Question: The following is inside an SSIS script task using VB.net
I have read a bit into this error, and it seems that something is wrong with this line:
worksheet = CType(workbook.Sheets(4), Excel.Worksheet)
My code is below. I think it will be simple for the more experienced folks here.

text:
'''
Public Sub Main()
Dim excel As New Excel.Application
Dim filename As String = "S:\UK\Clients\Direct\xxxxxxx.xls"
excel.Visible = True
excel.DisplayAlerts = False
Dim workbook As Excel.Workbook
workbook = excel.Workbooks.Open(filename, , False) 'True = ReadOnly
Dim worksheet As Excel.Worksheet
worksheet = CType(workbook.Sheets(4), Excel.Worksheet)
worksheet.Rows(1).delete()
Dts.TaskResult = ScriptResults.Success
End Sub
'''
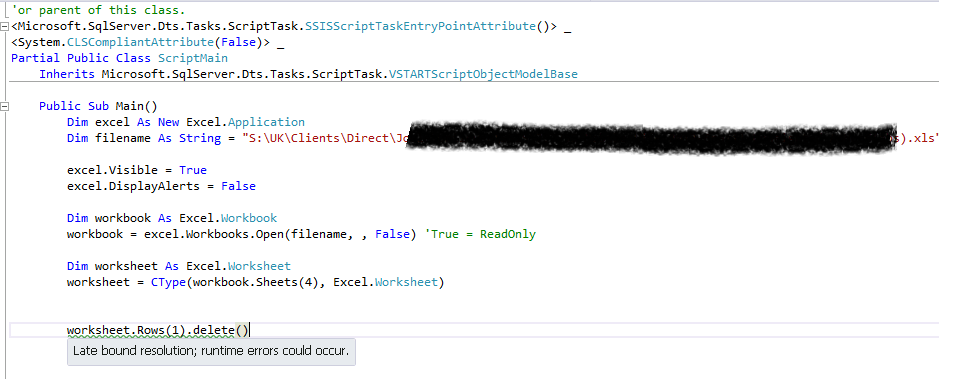
Answer: add 'Option Strict Off' at the top of your code, This will allow late binding.
To know Early vs. Late Binding , refer <URL>
you can replace this statement
'''
worksheet.Rows(1).delete()
'''
with
'''
Dim rw As Excel.Range
rw = CType(worksheet.Rows(1), Excel.Range)
rw.Delete()
'''
> And set Option Strict On at the top
All your code will be early bound. Hope this helps